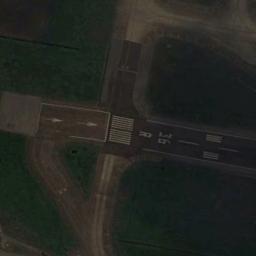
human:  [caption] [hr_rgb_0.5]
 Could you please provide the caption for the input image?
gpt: The runway is surrounded by grass .

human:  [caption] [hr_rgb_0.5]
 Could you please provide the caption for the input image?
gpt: Next to the runway is a large green lawn with white '36R' and short-line signs on the runway .

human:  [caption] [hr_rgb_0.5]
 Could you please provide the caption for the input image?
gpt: The runway is on the grass .

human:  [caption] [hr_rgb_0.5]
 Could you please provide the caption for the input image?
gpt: The runway has a threshold marking and two touchdown zone markings and the designation marking is 36R .

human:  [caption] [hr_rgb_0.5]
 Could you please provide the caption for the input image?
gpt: There are green lawns beside the runway .